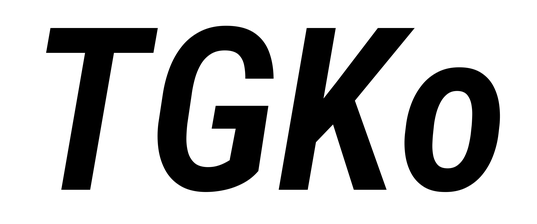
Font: Roboto-Italic_Condensed_SemiBold_Italic